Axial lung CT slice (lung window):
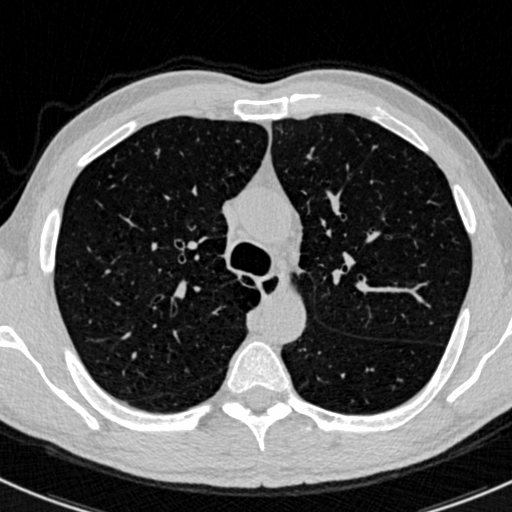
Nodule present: no